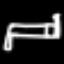
Label: bed